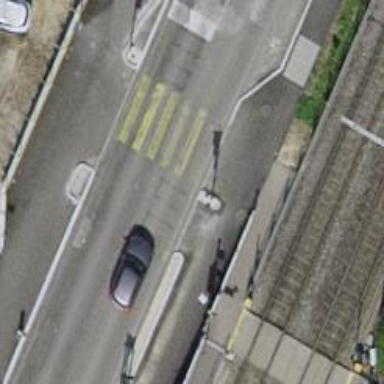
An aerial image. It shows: Crossing with traffic signals and zebra markings.